Field crop: tomato
Growth stage: 1
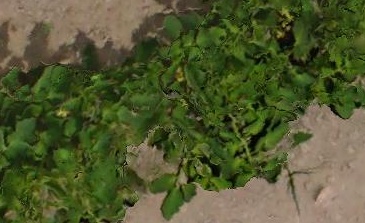
Species: tomato